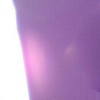
Label: sunburn